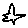
Label: star